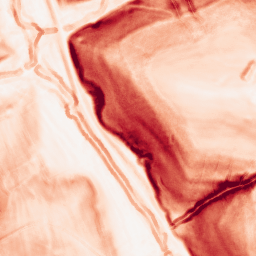
Category: morphological
Decomposition family: morphological_gradient
Decomposition parameters: size: 3
shape: disk
Upsampling method: sinc_hamming
Upsampling parameters: scale: 2
kernel_size: 16
Upsampling scale: 2